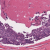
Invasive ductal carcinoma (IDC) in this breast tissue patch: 0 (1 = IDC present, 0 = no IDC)